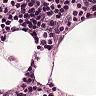
Metastatic tissue present: no